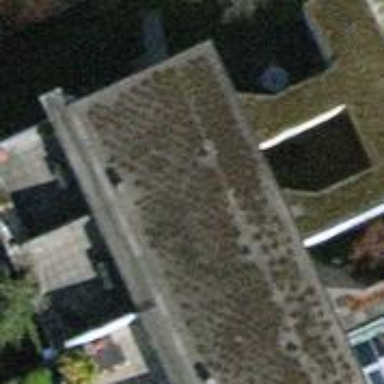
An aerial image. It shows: Terrace building.